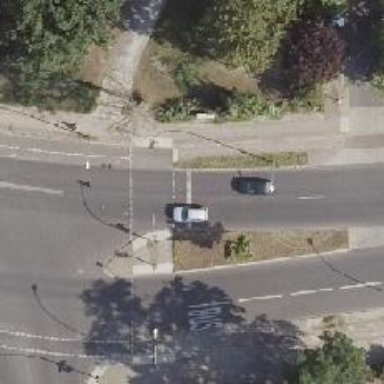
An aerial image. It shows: Road with traffic signals.